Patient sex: M
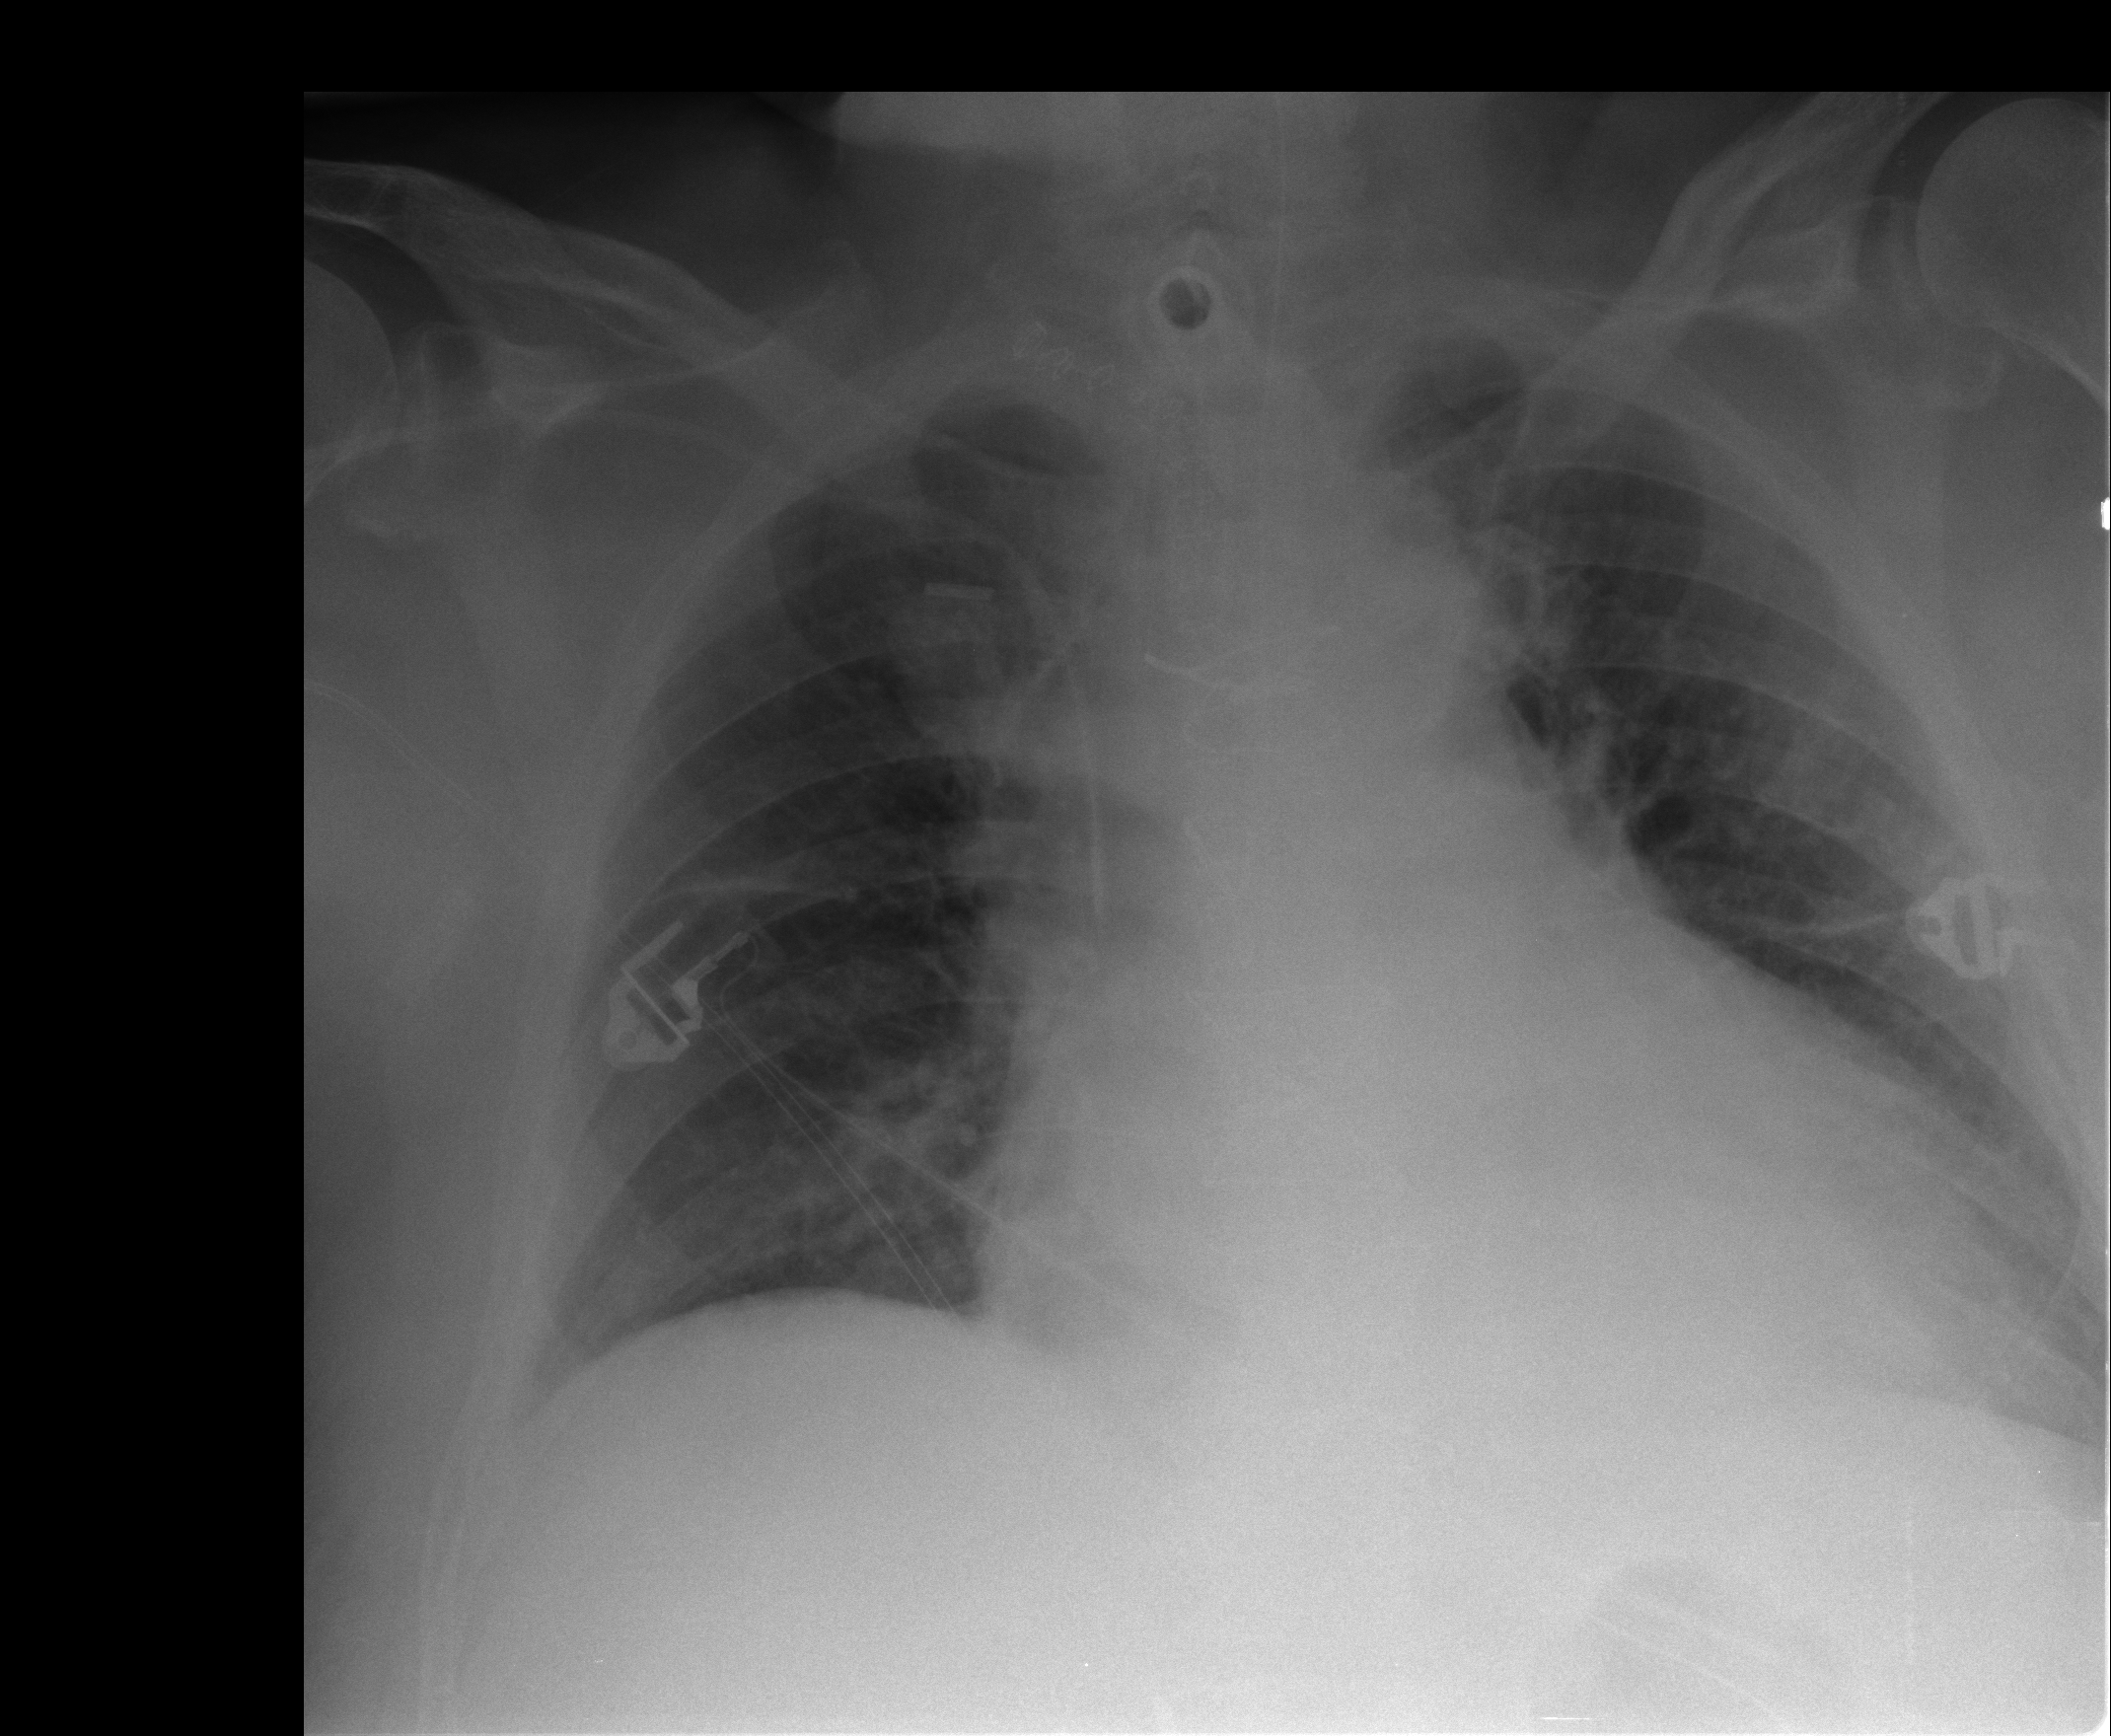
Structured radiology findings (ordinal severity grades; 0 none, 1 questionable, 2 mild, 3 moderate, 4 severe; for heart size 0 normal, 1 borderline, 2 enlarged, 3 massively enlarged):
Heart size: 2
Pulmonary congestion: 2
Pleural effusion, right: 0
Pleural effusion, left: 0
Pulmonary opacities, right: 0
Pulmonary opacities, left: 0
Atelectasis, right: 2
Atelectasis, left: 2